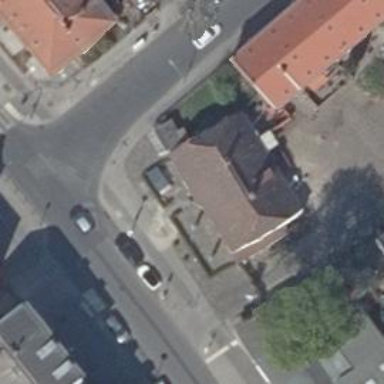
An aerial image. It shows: Greengrocer shop.